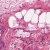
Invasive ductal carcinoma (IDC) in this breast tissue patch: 0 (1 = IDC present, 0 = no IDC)